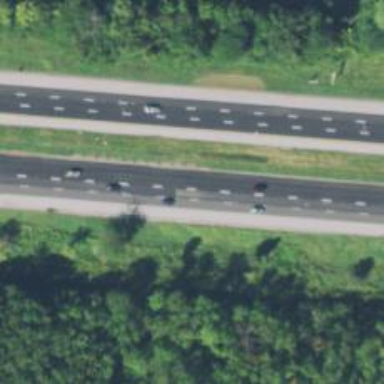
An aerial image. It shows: Motorway with embankment.